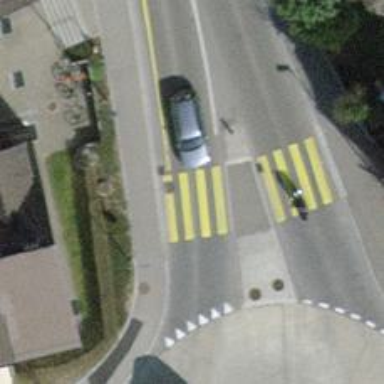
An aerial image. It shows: Zebra crossing with pedestrian island.